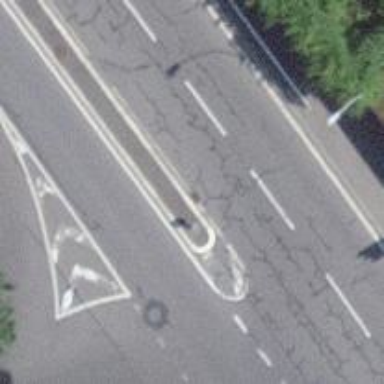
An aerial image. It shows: Asphalt road classified as primary highway.